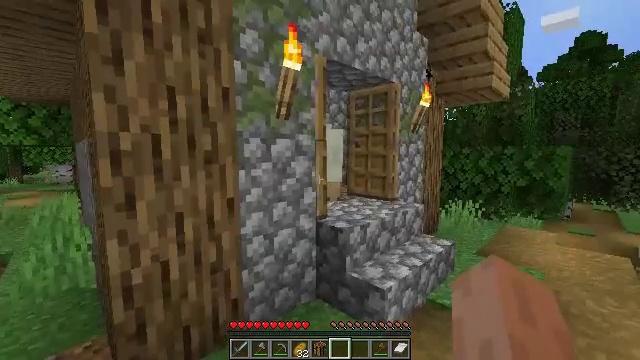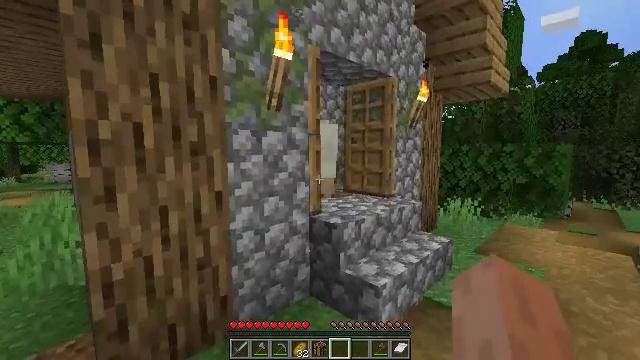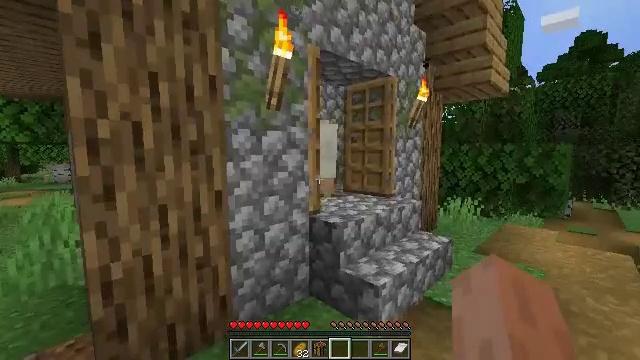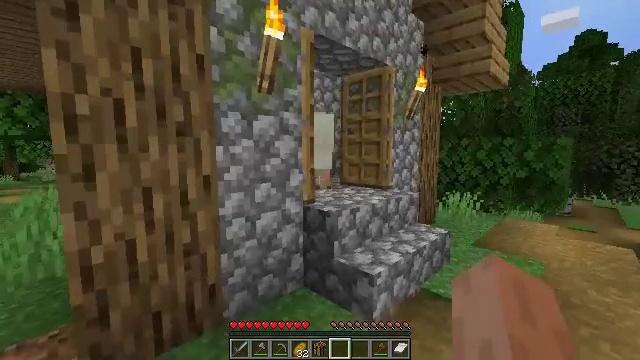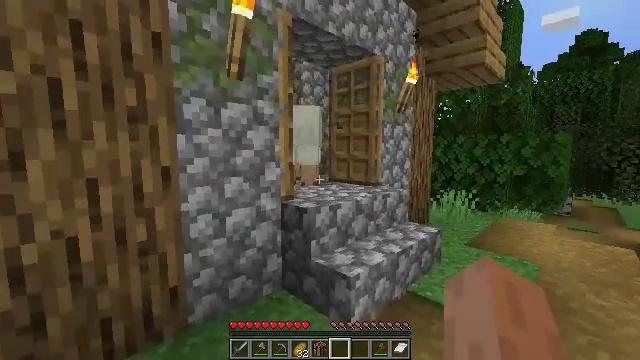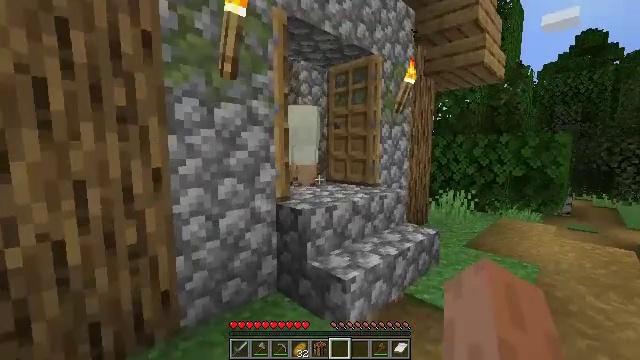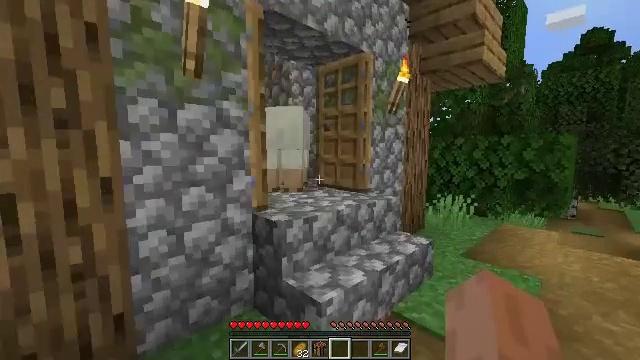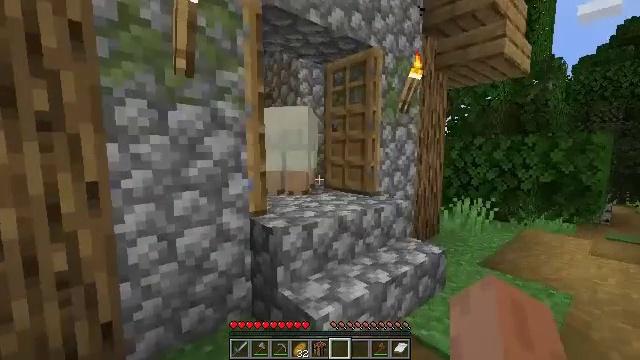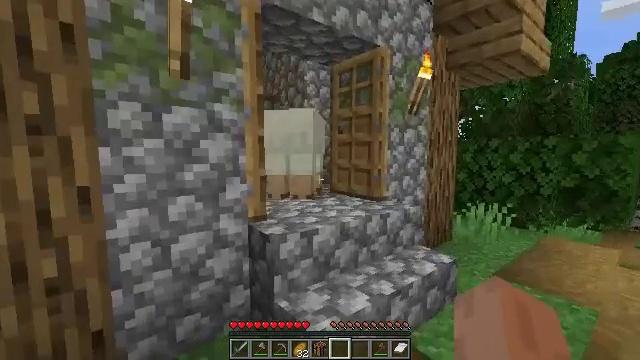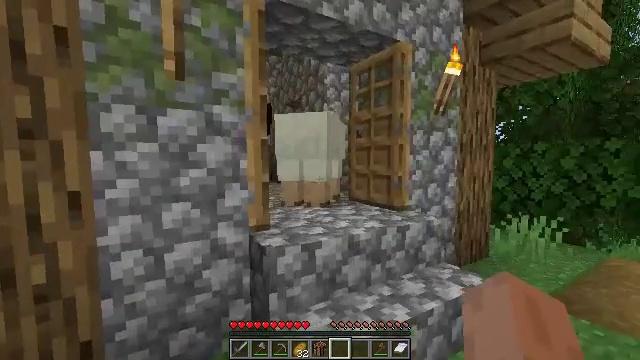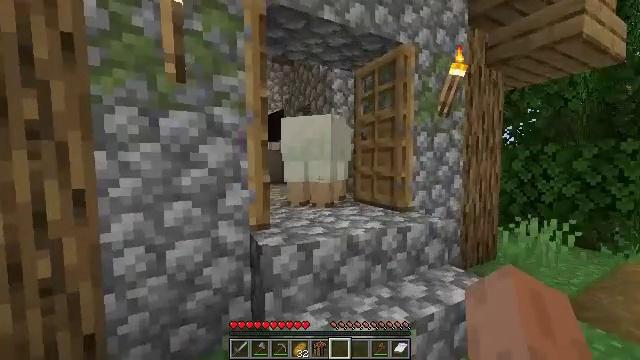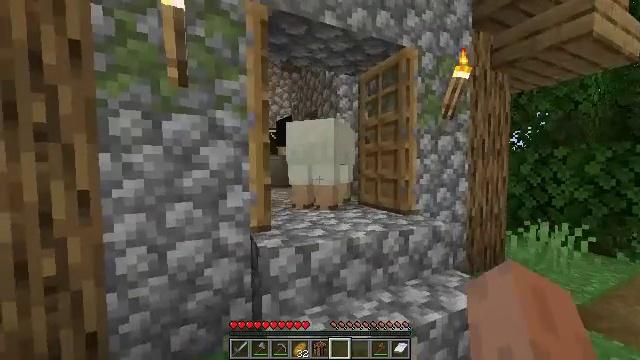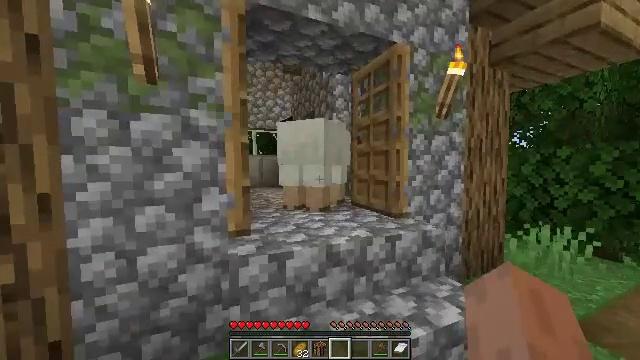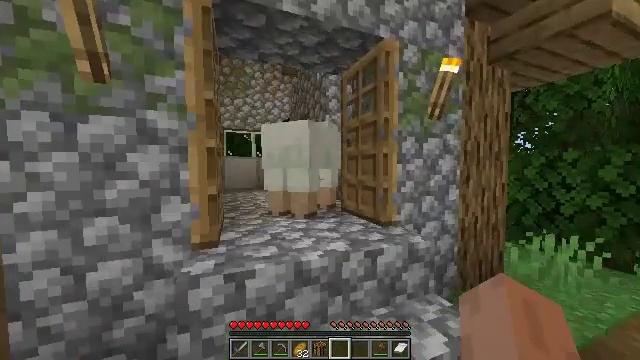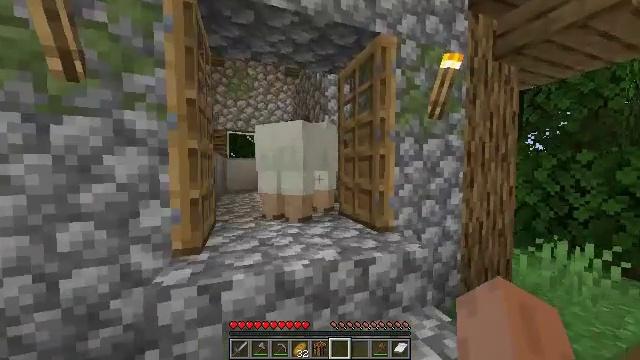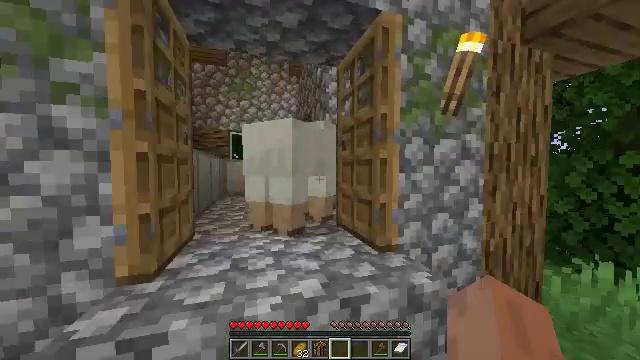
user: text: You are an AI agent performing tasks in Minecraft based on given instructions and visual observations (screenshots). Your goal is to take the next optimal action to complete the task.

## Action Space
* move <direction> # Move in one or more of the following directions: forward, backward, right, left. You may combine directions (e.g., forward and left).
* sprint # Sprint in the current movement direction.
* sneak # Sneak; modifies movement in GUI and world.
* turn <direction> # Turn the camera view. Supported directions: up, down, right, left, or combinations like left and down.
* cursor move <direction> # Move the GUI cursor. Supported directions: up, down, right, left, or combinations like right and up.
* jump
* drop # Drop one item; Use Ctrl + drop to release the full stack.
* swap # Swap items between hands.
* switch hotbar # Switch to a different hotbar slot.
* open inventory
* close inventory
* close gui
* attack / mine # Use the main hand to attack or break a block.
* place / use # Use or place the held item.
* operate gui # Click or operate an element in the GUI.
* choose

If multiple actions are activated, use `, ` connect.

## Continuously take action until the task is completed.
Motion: motion action
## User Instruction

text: Break the grass path to collect materials.
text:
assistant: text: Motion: move forward and move right
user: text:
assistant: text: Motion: move forward and move right
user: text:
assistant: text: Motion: move forward and move right
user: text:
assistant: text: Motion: move forward and move right
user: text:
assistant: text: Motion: move forward and move right
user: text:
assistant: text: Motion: move forward and move right
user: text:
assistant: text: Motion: move forward and move right, turn left
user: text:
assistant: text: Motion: move forward and move right, turn left
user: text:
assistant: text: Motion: move forward and move right, sprint, turn left and up
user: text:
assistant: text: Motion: move forward and move right, sprint, turn left
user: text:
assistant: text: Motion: move forward and move right, sprint, turn left
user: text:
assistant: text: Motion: move forward and move right, turn left
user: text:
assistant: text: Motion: move forward and move right, turn left
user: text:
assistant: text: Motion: move forward, turn left
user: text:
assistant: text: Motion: move forward, turn left
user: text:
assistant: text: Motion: move forward
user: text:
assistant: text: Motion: move forward, turn left
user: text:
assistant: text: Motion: move forward, turn left
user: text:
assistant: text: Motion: move forward, turn left and down
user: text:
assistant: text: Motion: move forward and move left, turn left and down
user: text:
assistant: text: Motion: move forward and move left
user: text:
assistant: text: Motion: move forward and move left
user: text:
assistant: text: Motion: move forward and move left
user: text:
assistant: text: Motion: move forward and move left, turn right and down
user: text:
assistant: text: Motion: move forward and move left, turn right
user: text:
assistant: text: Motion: move forward and move left, turn right
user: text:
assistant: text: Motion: move forward and move left, turn right
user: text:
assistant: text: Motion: move forward and move left, turn right
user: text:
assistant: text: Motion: move forward and move left, turn right
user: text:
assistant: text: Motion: move forward and move left, turn right